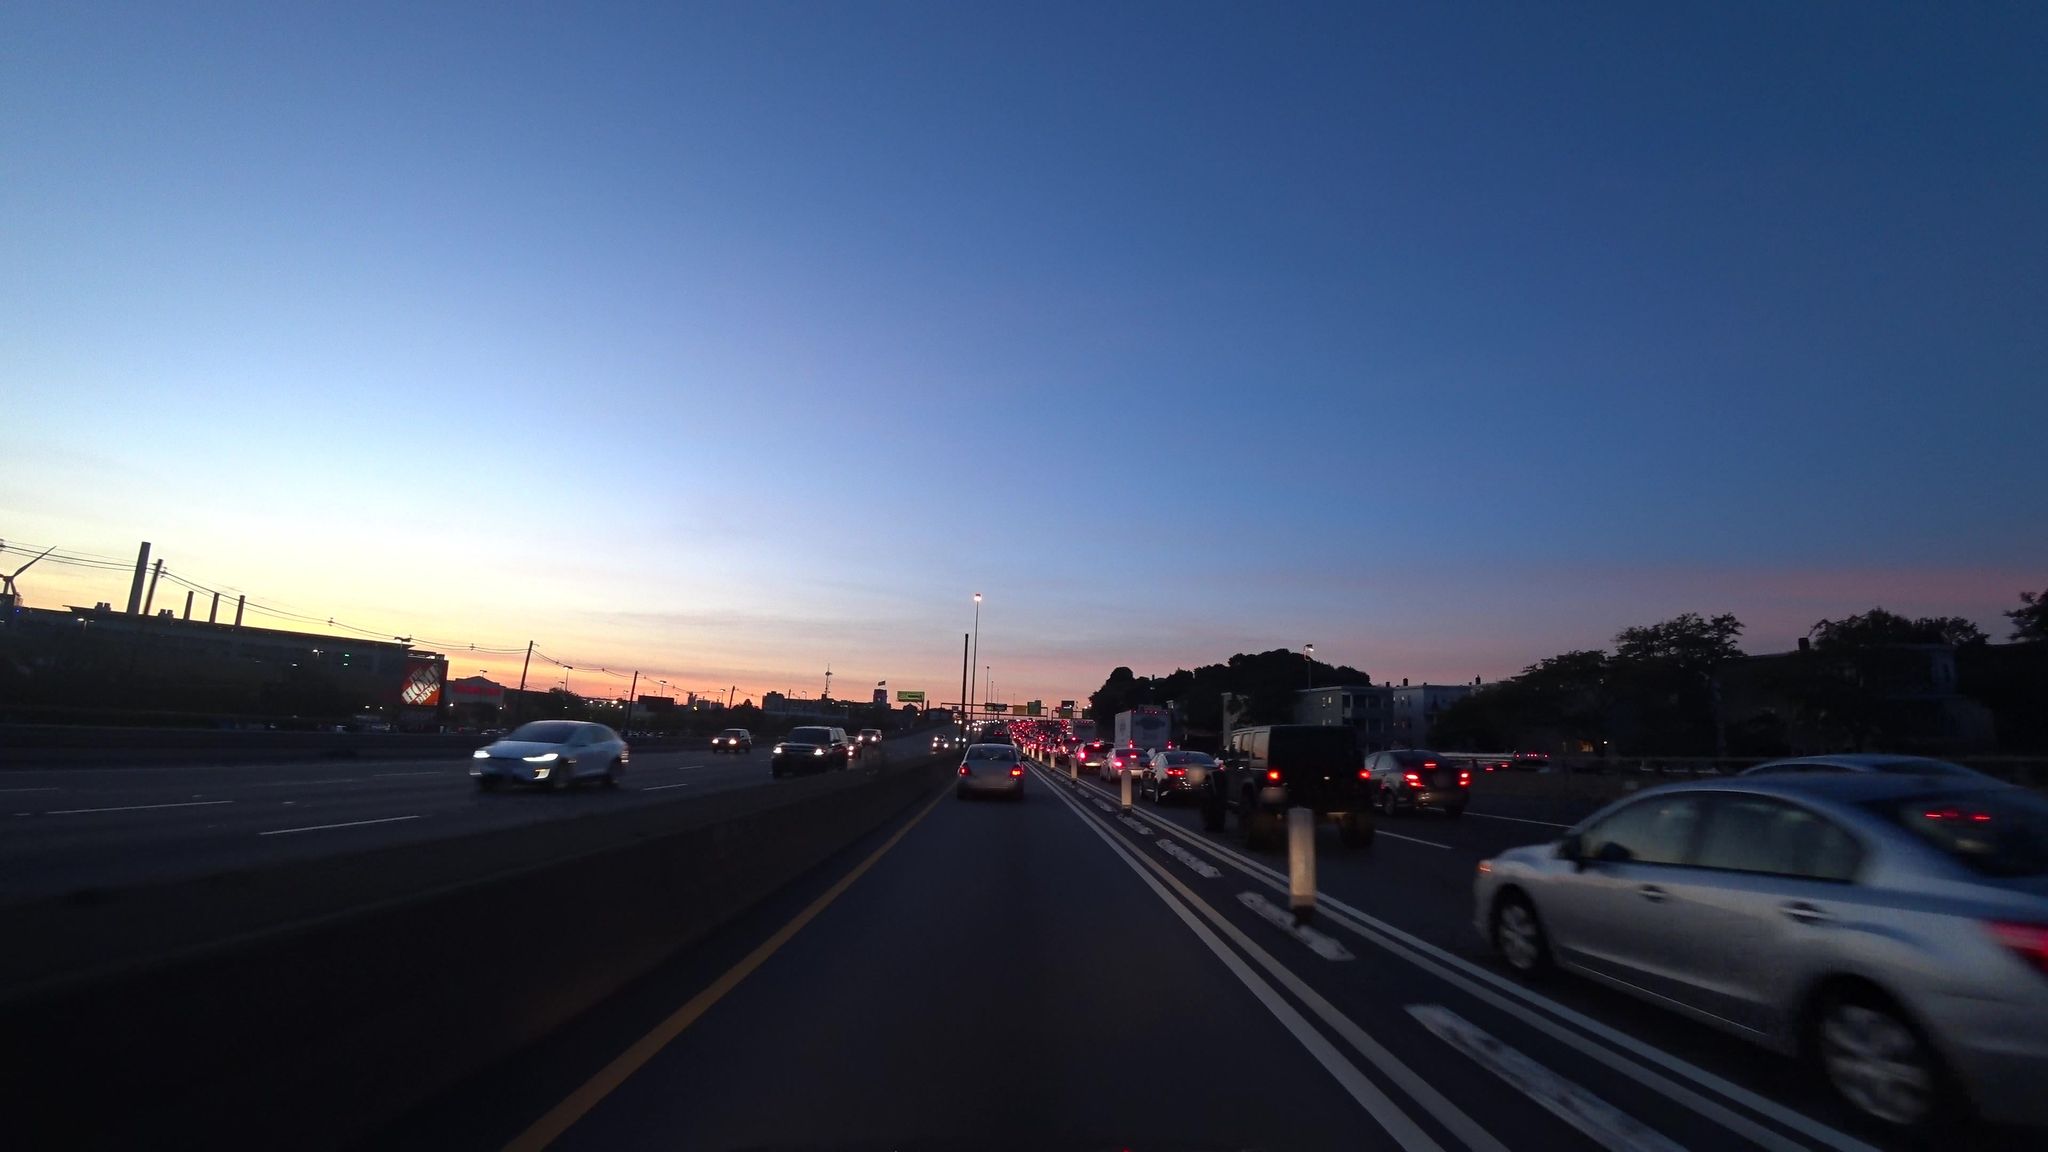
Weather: clear
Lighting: dusk/dawn
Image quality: good
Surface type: driving surface
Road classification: motorway
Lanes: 1
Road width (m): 61.0
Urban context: urban centre
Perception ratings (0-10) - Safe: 0.63, Lively: 3.79, Beautiful: 4.09, Boring: 1.34, Depressing: 2.75, Wealthy: 2.53